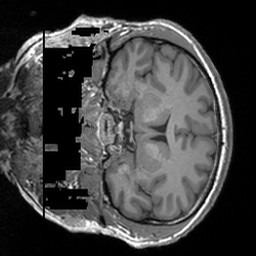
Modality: T1w
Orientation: coronal
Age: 33
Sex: male
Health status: healthy
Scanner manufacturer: siemens
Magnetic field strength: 3 T
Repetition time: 1.9 s
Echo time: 0.00252 s